Field crop: maize
Growth stage: 1
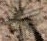
Species: salsola